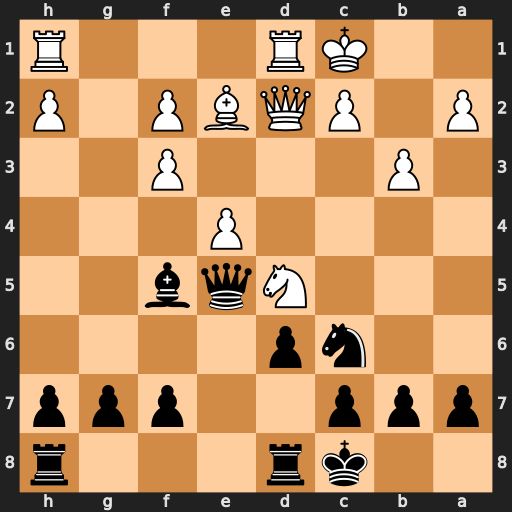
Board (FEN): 2kr3r/ppp2ppp/2np4/3Nqb2/4P3/1P3P2/P1PQBP1P/2KR3R
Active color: b
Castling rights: -
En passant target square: -
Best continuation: Qa1#